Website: macys
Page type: cart
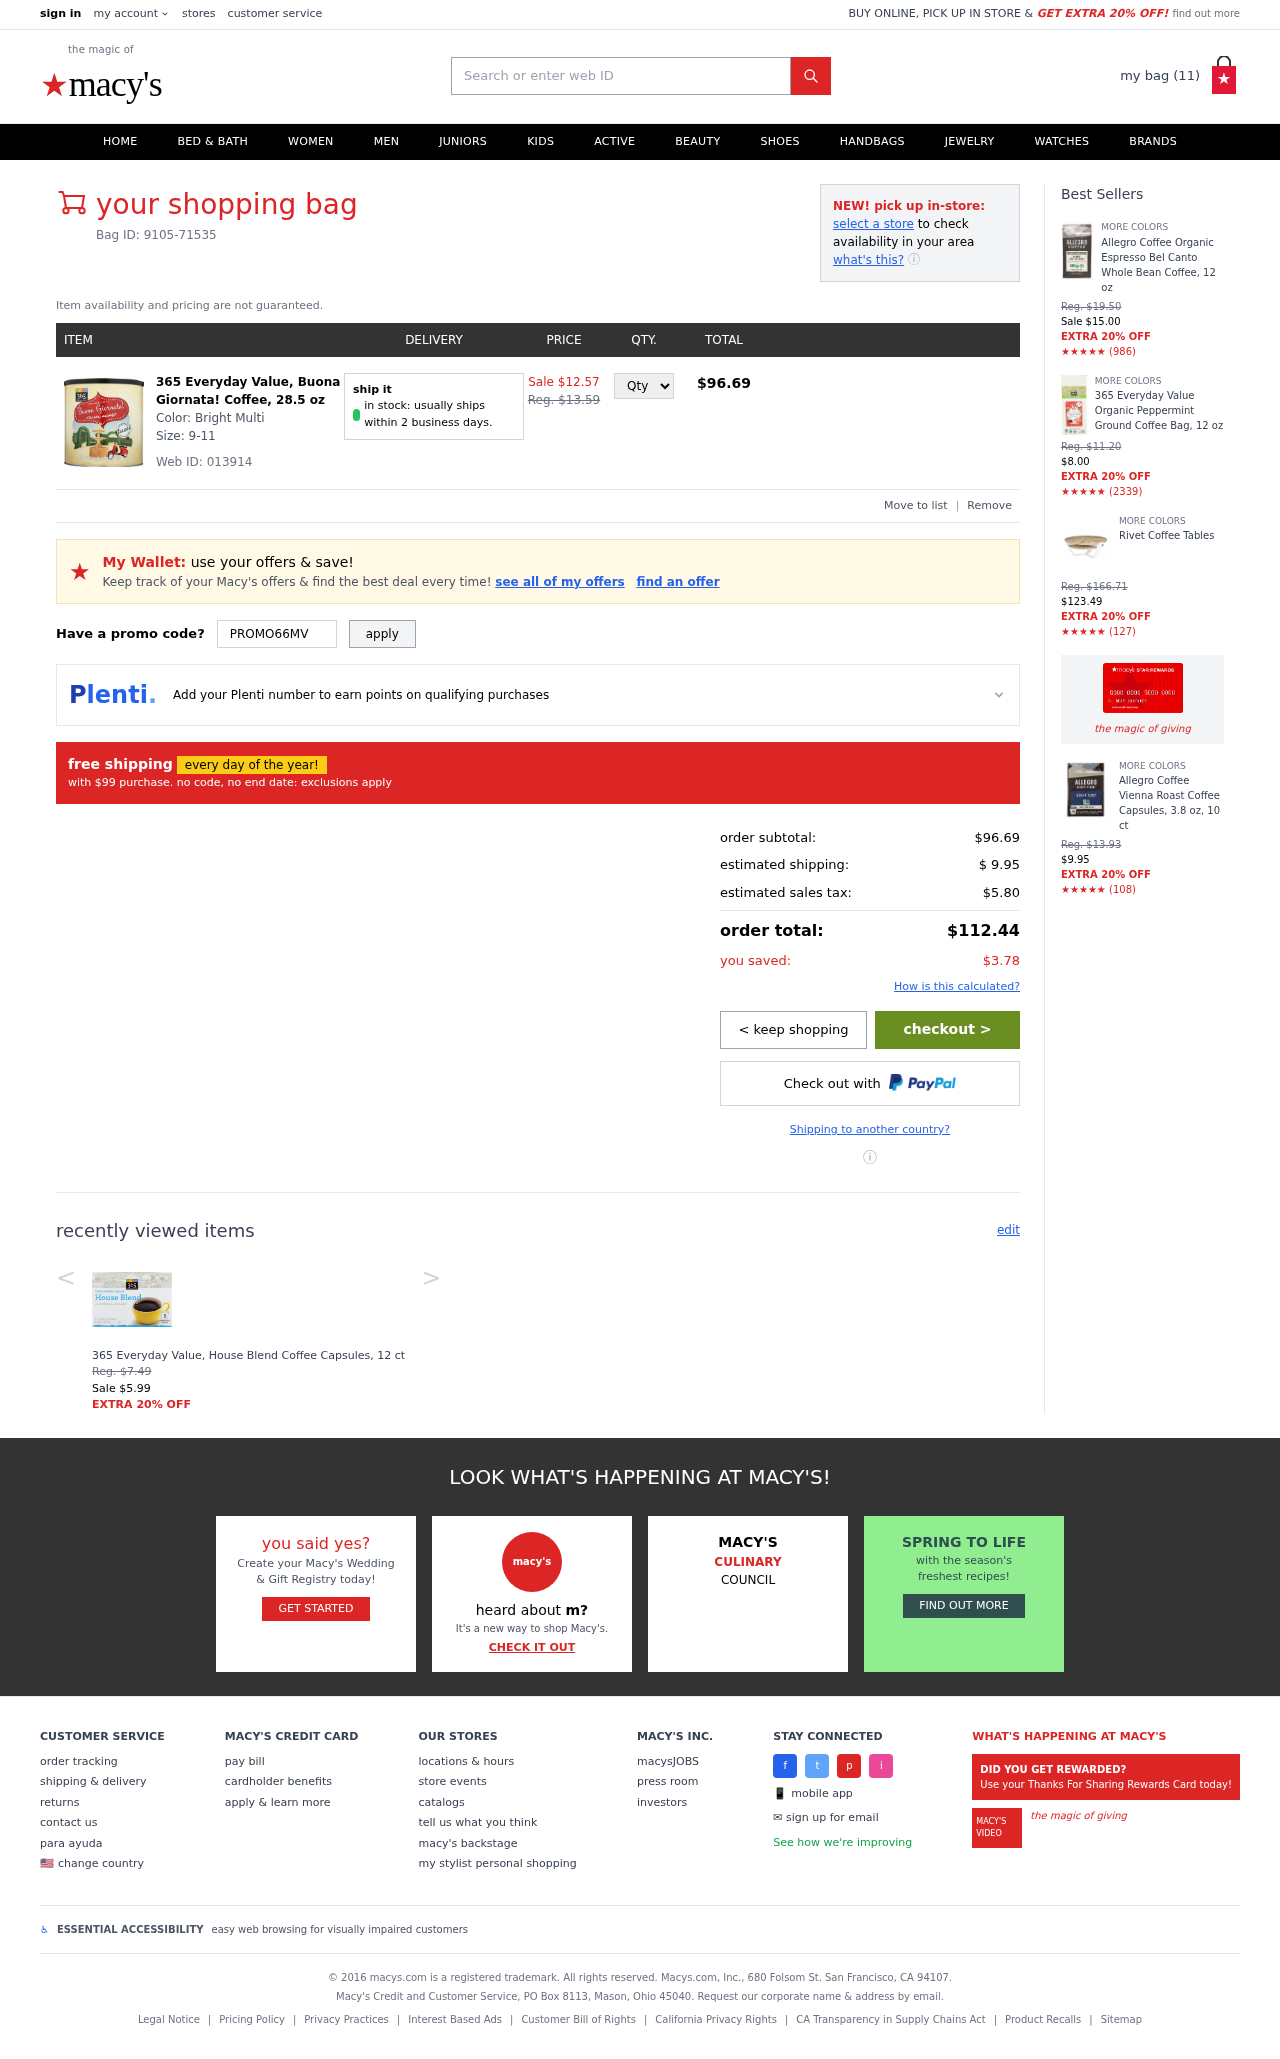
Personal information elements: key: PII_PROMO_CODE
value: PROMO66MV
Product elements: key: PRODUCT1_NAME
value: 365 Everyday Value, Buona Giornata! Coffee, 28.5 oz
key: PRODUCT1_PRICE
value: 8.79
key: PRODUCT2_NAME
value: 365 Everyday Value, House Blend Coffee Capsules, 12 ct
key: PRODUCT2_PRICE
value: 5.99
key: PRODUCT3_NAME
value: Allegro Coffee Organic Espresso Bel Canto Whole Bean Coffee, 12 oz
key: PRODUCT3_NUM_RATINGS
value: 986
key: PRODUCT3_PRICE
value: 15
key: PRODUCT4_NAME
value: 365 Everyday Value Organic Peppermint Ground Coffee Bag, 12 oz
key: PRODUCT4_NUM_RATINGS
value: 2339
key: PRODUCT4_PRICE
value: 8
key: PRODUCT5_NAME
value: Rivet Coffee Tables
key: PRODUCT5_NUM_RATINGS
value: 127
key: PRODUCT5_PRICE
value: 123.49
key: PRODUCT6_NAME
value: Allegro Coffee Vienna Roast Coffee Capsules, 3.8 oz, 10 ct
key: PRODUCT6_NUM_RATINGS
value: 108
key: PRODUCT6_PRICE
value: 9.95
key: PRODUCT1_ORIGINAL_PRICE
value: Sale $12.57
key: PRODUCT1_TOTAL
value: $96.69
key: PRODUCT2_ORIGINAL_PRICE
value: Reg. $7.49
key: PRODUCT3_ORIGINAL_PRICE
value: Reg. $19.50
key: PRODUCT3_RATING
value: ★★★★★
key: PRODUCT4_ORIGINAL_PRICE
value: Reg. $11.20
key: PRODUCT4_RATING
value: ★★★★★
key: PRODUCT5_ORIGINAL_PRICE
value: Reg. $166.71
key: PRODUCT5_RATING
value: ★★★★★
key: PRODUCT6_ORIGINAL_PRICE
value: Reg. $13.93
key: PRODUCT6_RATING
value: ★★★★★
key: PRODUCT_WEB_ID
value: Web ID: 013914
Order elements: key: ORDER_NUM_ITEMS
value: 11
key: ORDER_BAG_ID
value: Bag ID: 9105-71535
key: ORDER_SUBTOTAL
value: $96.69
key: ORDER_SHIPPING_COST
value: $ 9.95
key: ORDER_TAX
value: $5.80
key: ORDER_TOTAL
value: $112.44
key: ORDER_SAVINGS
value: $3.78
Search elements: key: HEADER_SEARCH
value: Search or enter web ID